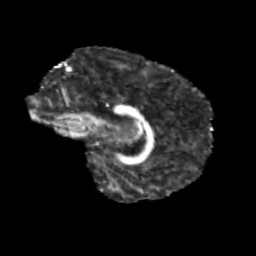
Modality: FA
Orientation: sagittal
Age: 12
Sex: male
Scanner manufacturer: siemens
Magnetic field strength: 3 T
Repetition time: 3.8 s
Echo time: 0.07 s